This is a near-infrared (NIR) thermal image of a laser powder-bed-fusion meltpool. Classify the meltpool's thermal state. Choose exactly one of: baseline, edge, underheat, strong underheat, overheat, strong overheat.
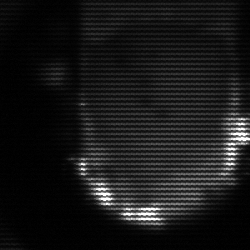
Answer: baseline